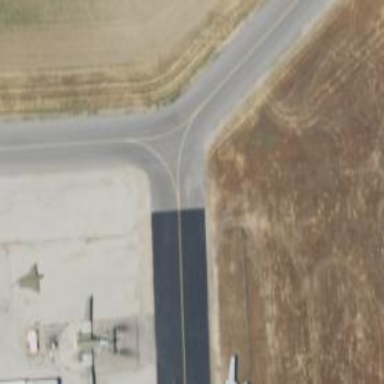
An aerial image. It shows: Asphalt taxiway in the airport.